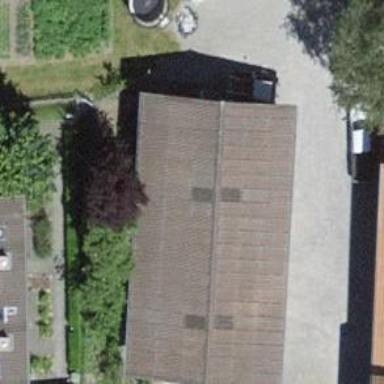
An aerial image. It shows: Rural barn.